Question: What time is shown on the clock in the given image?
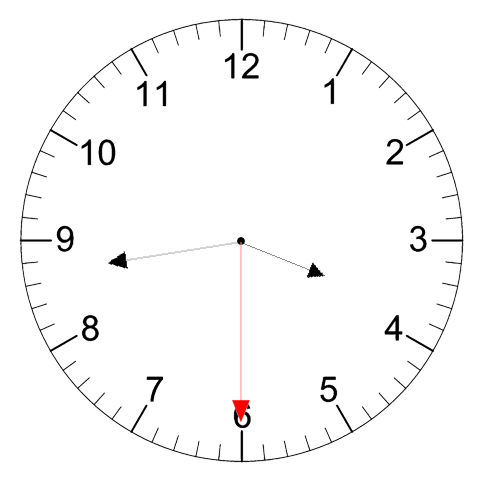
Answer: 03:43:30